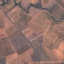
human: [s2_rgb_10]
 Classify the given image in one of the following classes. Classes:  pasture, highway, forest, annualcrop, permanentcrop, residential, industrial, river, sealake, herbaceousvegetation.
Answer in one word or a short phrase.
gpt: PermanentCrop